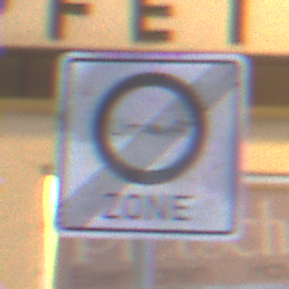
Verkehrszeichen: EndeUmweltzone
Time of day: Night
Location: Outdoor (Urban)
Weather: Overcast
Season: Winter
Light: Artificial